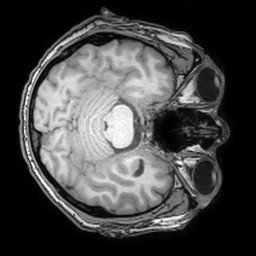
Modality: T1w
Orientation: axial
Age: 43
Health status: ill
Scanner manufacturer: philips
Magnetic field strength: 3 T
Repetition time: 0.007 s
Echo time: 0.0035 s